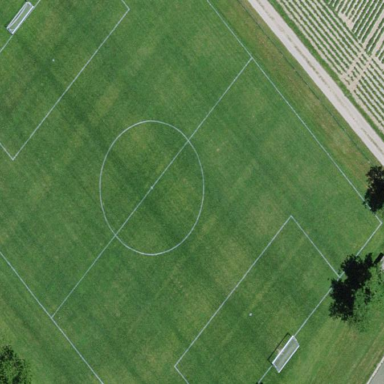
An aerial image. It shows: Soccer pitch for leisureland activities.